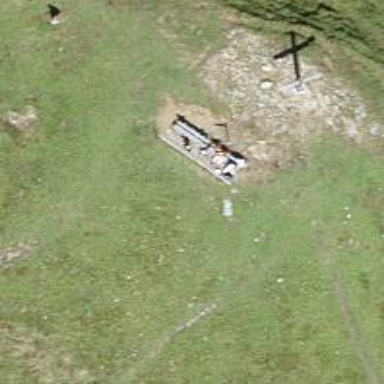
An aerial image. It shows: Bench for seating.